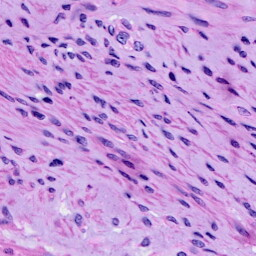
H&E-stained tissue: Cervix